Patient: sex M, age 42
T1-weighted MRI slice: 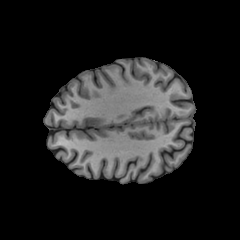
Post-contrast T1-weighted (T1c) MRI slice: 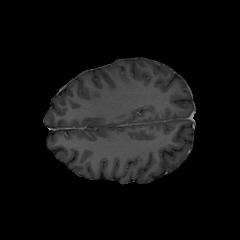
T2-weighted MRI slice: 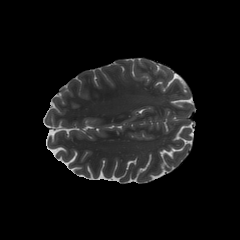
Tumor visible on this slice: no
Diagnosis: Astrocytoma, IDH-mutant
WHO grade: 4